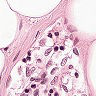
Metastatic tissue present: no